Field crop: maize
Growth stage: 2
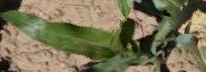
Species: maize